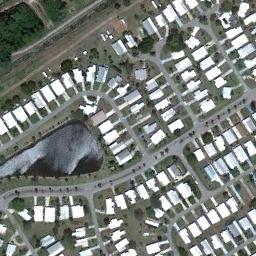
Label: mobile_home_park